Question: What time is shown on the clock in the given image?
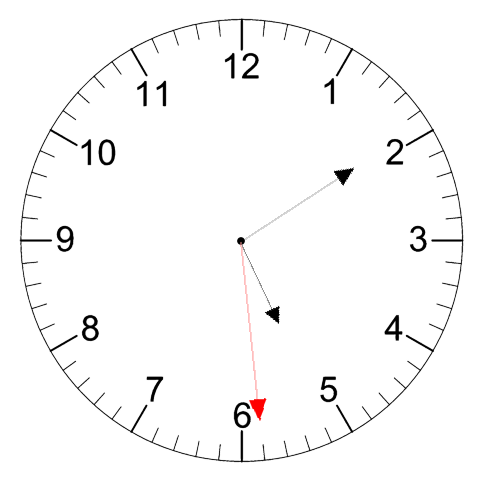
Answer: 05:09:29